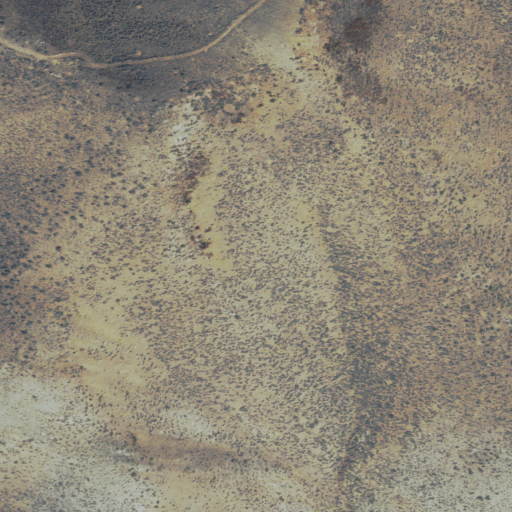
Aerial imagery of mountains in Idaho named Picabo Hills containing shrub and evergreen forest